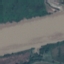
Land use / land cover: River